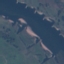
Land use / land cover: River